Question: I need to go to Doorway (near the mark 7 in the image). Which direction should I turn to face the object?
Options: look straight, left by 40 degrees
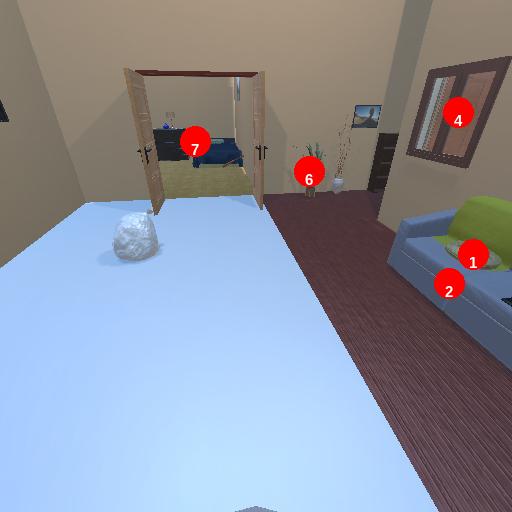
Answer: look straight